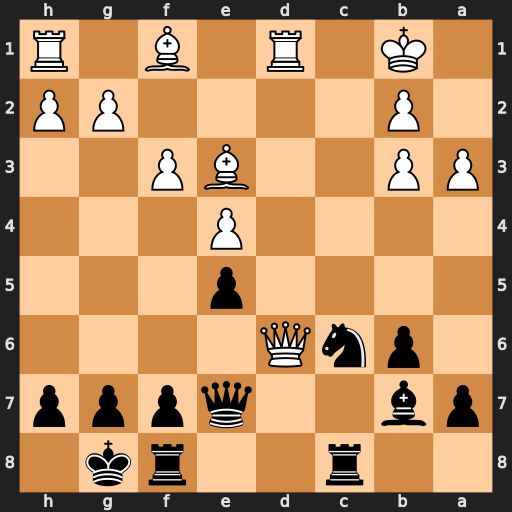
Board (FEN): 2r2rk1/pb2qppp/1pnQ4/4p3/4P3/PP2BP2/1P4PP/1K1R1B1R
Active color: b
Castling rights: -
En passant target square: -
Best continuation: Rfd8 Qxe7 Rxd1+ Kc2 Rxf1 Qxf7+ Kxf7